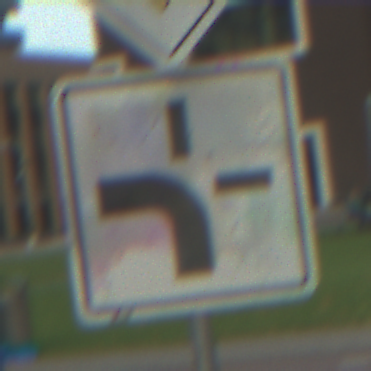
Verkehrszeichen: VerlaufVorfahrtsstrasse1
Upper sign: Vorfahrtsstrasse
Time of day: MorningAfternoon
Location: Outdoor (Urban)
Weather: PartlyCloudy
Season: NotSpecified
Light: Natural